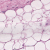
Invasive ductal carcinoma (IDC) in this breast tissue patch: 0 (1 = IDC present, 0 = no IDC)